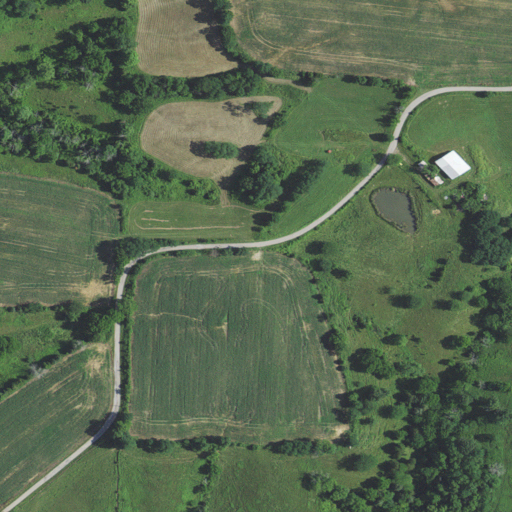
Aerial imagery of ridge(s) in Indiana named Pleasant Ridge containing pasture, open development, deciduous forest, mixed forest, low intensity development, and medium intensity development